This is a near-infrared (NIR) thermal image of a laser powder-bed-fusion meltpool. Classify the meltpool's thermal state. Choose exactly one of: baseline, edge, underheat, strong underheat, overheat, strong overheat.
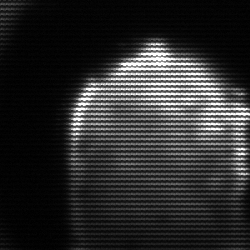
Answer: edge